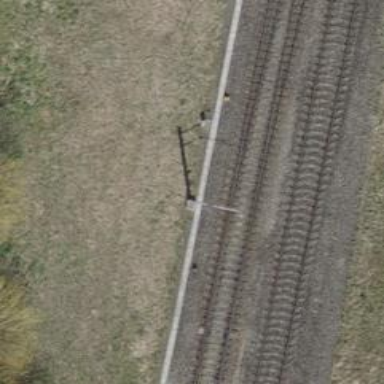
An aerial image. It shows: Railway switch.